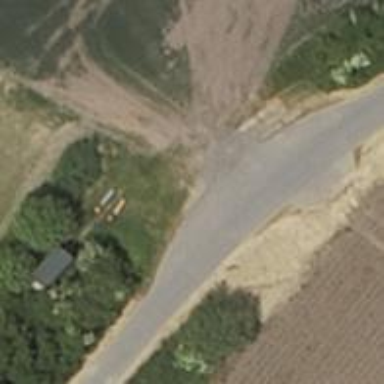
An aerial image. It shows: Passing place on the road.